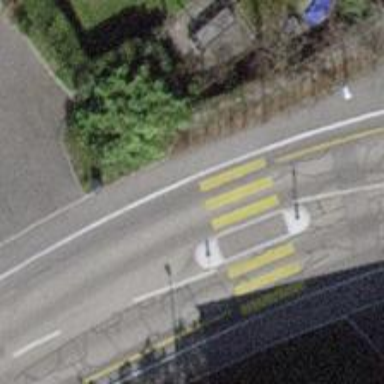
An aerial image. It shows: Marked zebra crossing with pedestrian island.